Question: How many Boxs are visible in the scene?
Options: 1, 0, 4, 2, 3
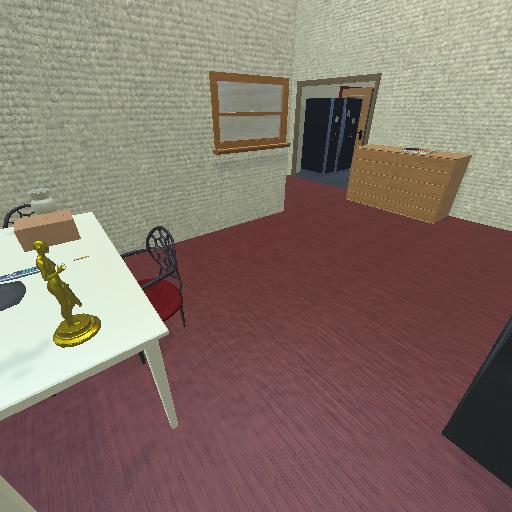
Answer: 1